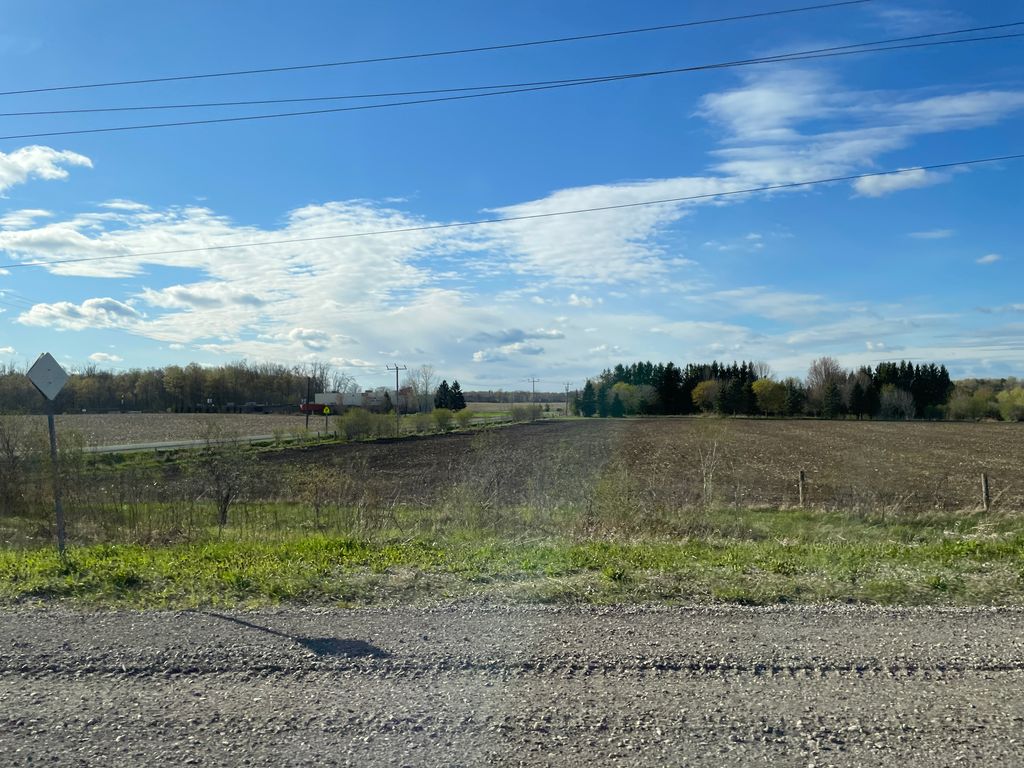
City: kitchener-waterloo